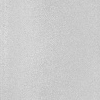
Atmospheric dust classification: dusty